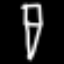
Label: pencil